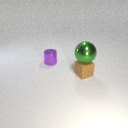
small brown rubber cube below large green metal sphere